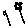
Label: flower